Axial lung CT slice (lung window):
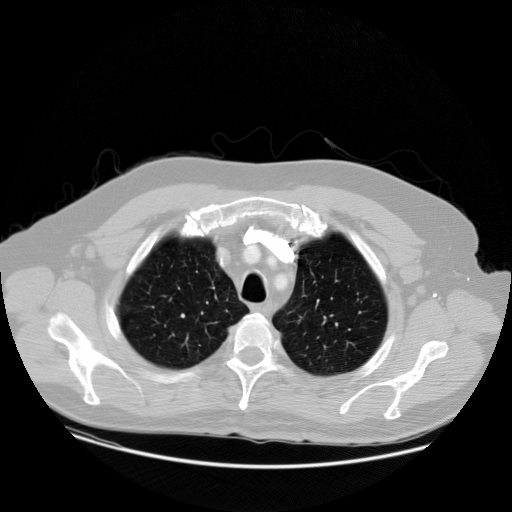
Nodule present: no